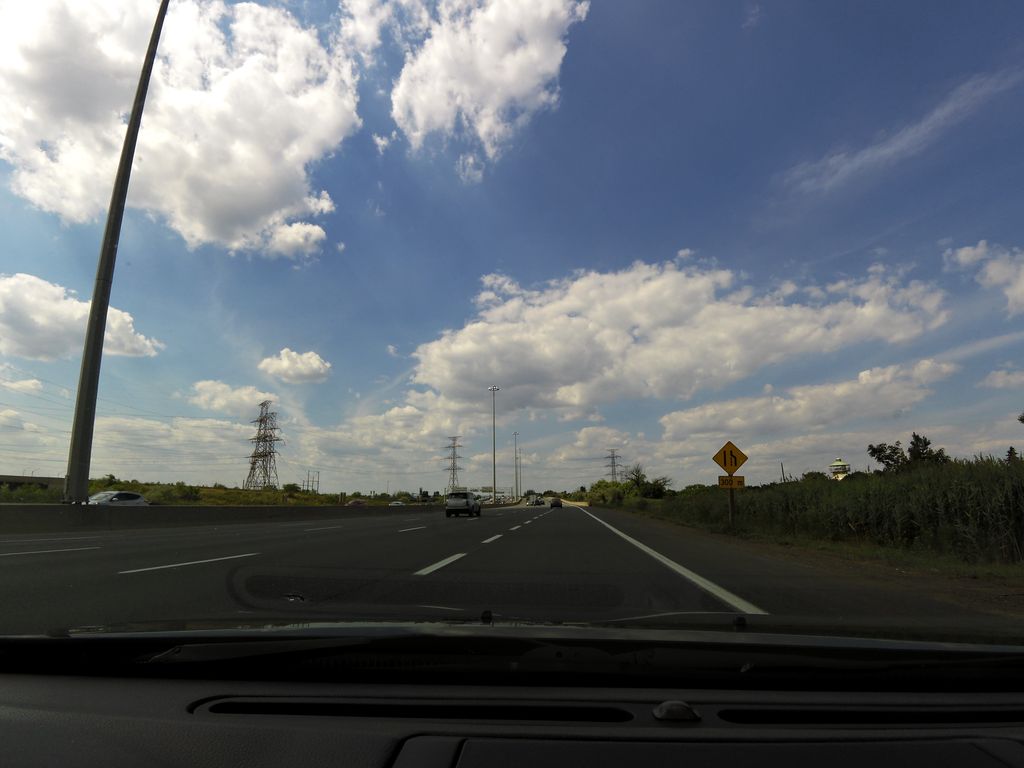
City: hamilton